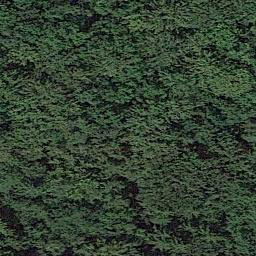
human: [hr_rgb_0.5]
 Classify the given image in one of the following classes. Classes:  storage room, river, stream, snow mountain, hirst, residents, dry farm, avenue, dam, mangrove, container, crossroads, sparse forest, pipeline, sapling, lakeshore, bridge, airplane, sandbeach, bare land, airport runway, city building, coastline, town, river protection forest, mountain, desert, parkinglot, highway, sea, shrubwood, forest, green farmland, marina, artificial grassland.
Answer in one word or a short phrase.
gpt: forest